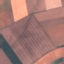
Land use / land cover: AnnualCrop